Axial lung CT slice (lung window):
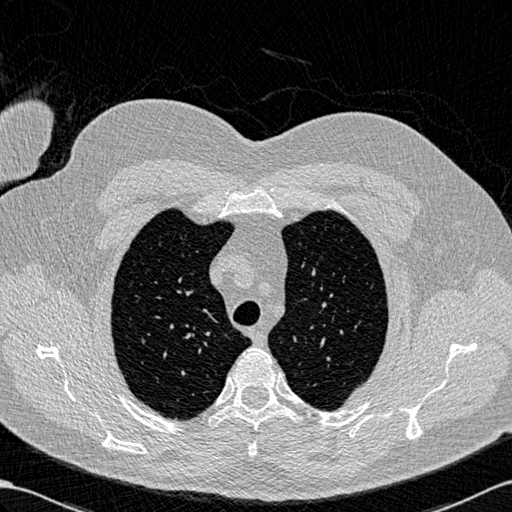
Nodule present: no